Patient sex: M
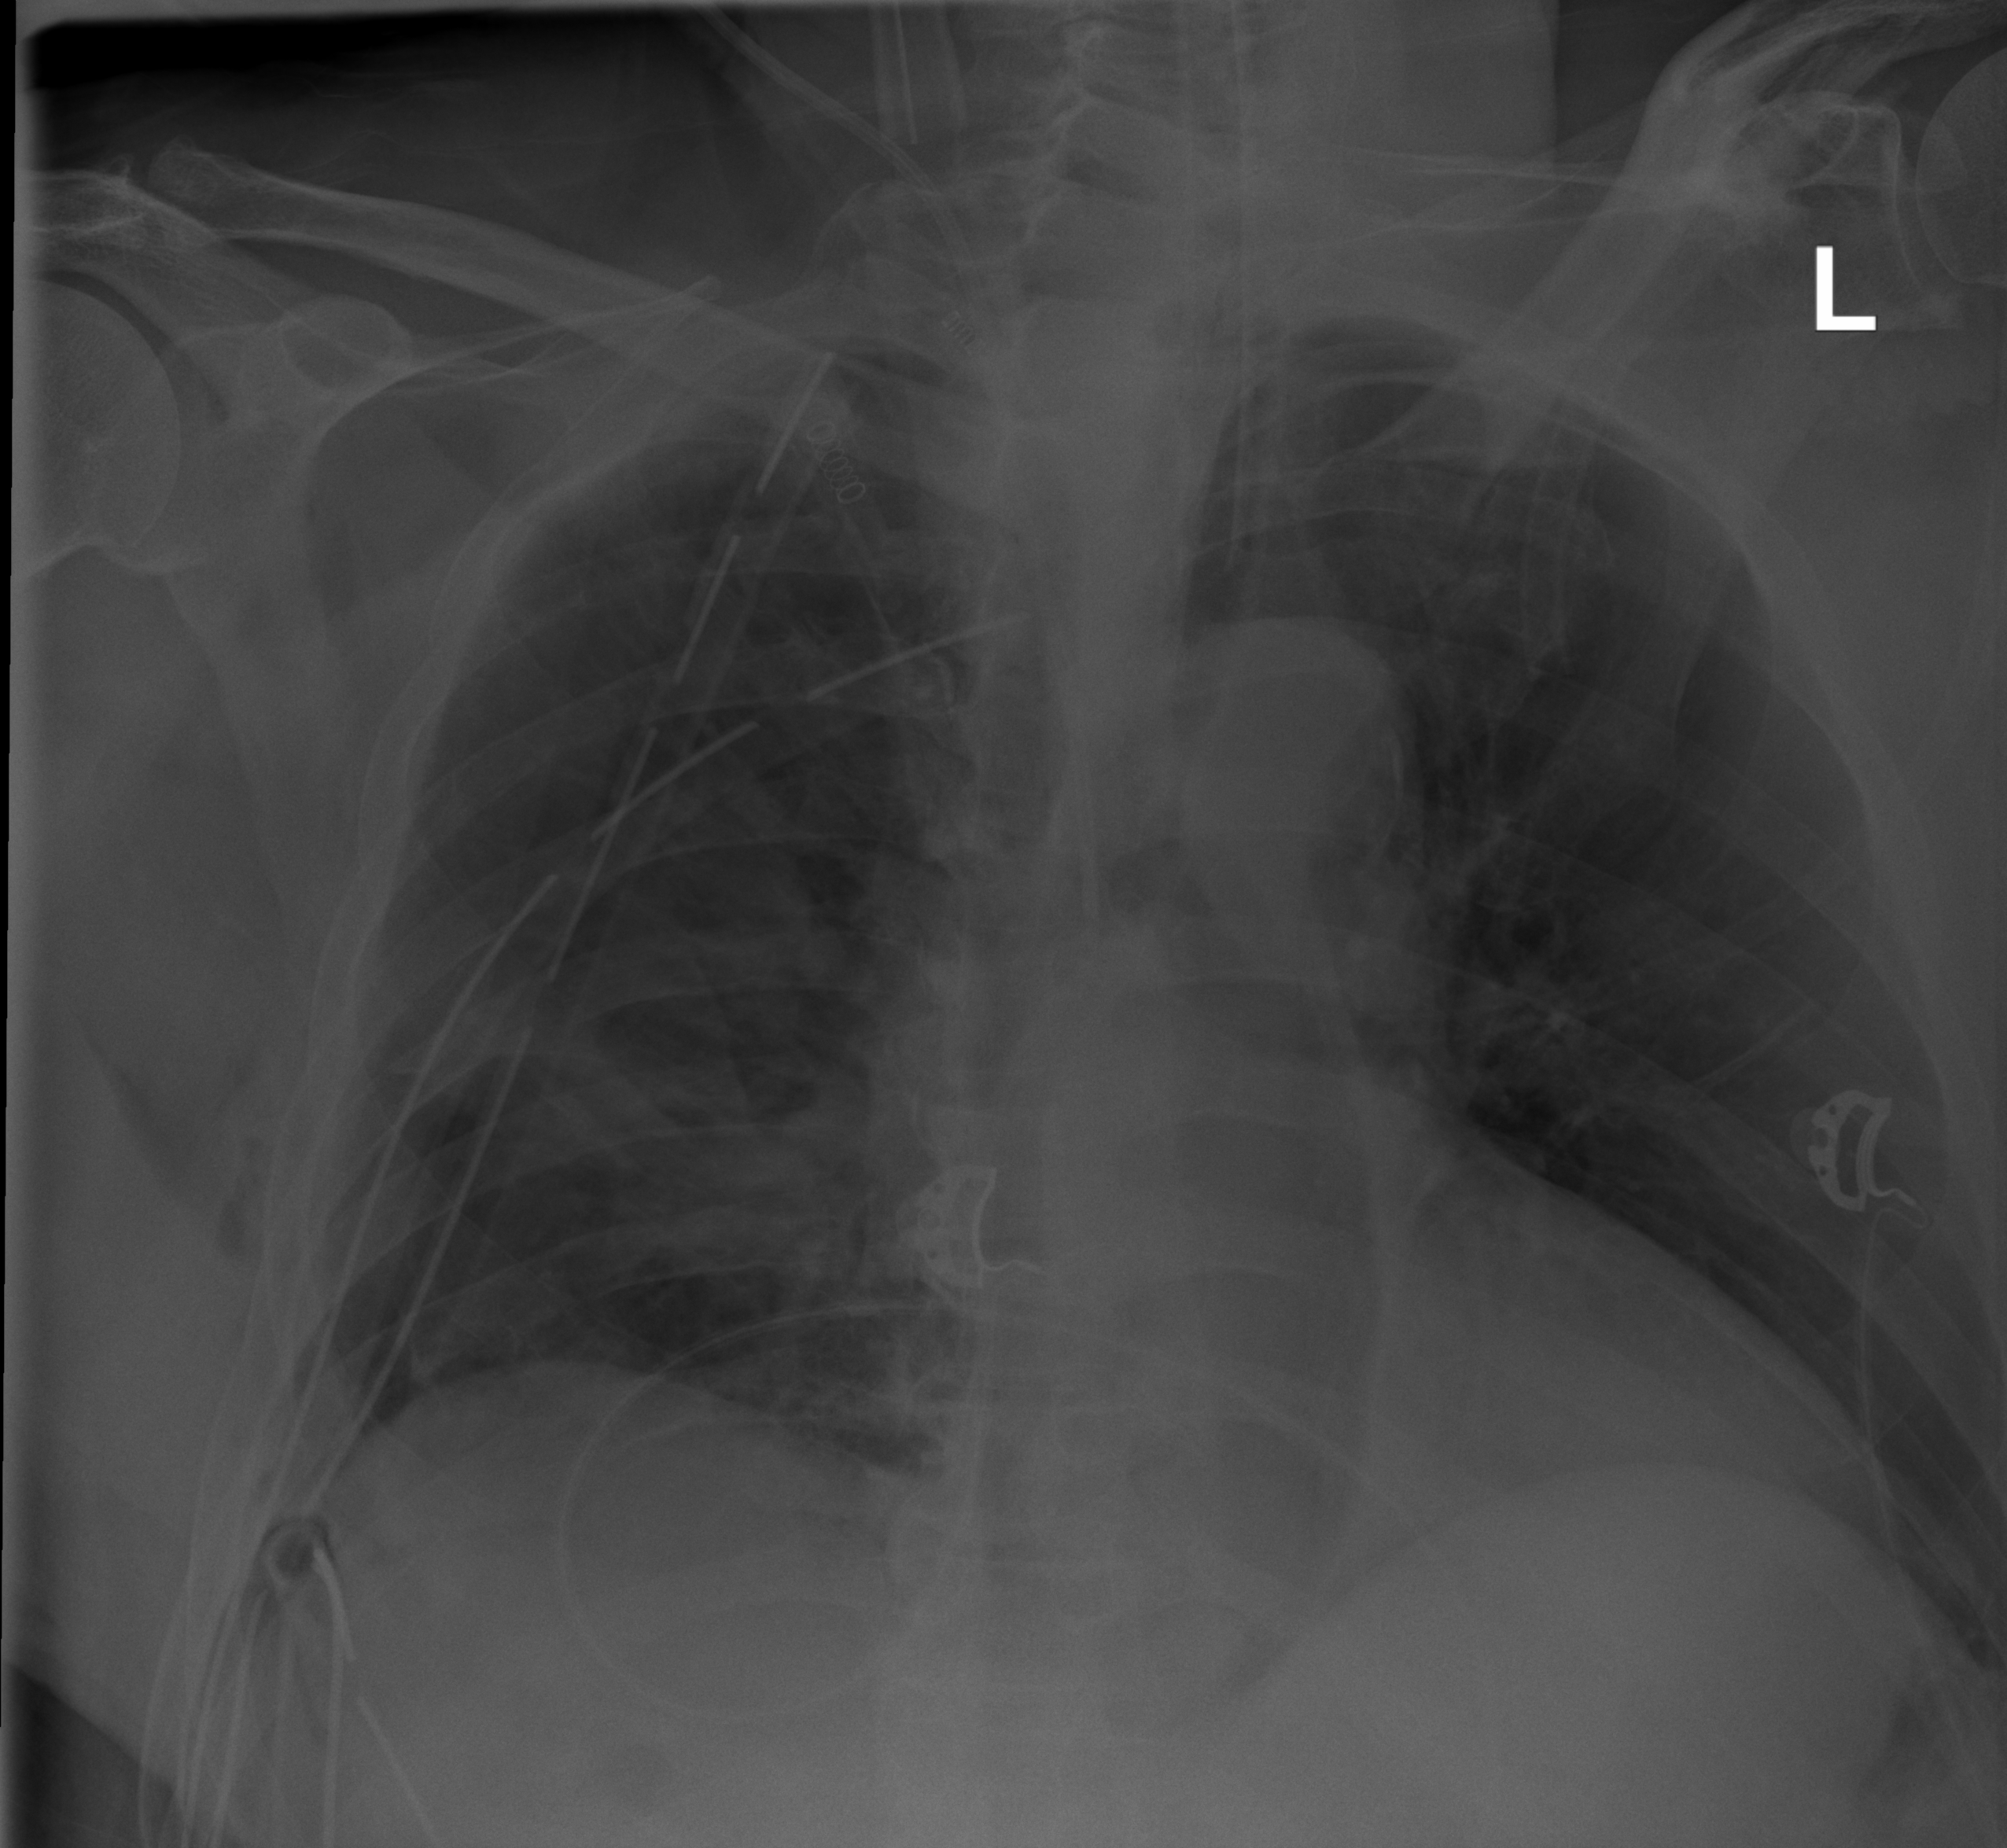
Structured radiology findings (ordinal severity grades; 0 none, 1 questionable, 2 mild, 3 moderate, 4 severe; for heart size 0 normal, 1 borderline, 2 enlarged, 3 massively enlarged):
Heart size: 0
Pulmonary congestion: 0
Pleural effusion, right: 1
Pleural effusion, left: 0
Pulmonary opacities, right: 1
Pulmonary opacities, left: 0
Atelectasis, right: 2
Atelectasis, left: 0